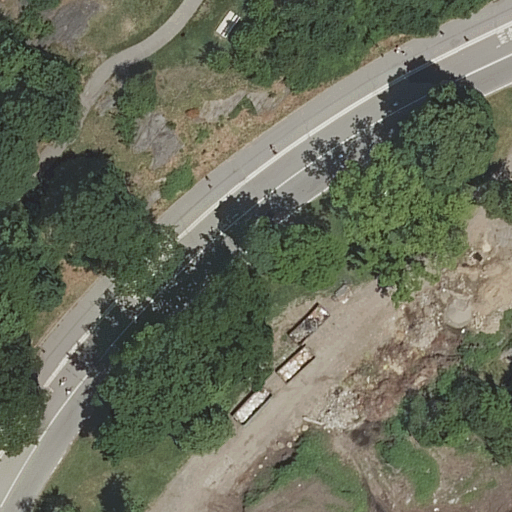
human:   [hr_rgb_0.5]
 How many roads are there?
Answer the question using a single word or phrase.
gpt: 4

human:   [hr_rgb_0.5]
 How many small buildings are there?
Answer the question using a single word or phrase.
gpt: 0

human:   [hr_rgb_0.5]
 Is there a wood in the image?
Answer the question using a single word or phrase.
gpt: yes

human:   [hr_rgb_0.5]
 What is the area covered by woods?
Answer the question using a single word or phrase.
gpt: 9790m2

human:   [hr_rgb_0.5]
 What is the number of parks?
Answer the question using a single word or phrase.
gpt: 1

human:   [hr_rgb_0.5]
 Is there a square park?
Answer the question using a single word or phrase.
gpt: no

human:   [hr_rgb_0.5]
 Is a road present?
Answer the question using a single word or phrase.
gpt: yes

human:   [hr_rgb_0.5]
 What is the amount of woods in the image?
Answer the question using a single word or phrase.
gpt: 1

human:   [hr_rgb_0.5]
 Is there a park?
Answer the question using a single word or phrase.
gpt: yes

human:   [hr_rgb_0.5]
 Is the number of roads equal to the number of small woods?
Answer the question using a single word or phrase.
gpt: no

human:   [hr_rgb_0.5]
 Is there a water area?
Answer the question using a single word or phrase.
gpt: no

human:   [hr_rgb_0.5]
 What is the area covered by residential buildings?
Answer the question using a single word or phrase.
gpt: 0m2

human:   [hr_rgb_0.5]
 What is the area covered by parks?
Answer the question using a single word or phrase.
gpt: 10633m2

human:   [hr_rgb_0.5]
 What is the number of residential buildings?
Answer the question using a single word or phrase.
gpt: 0

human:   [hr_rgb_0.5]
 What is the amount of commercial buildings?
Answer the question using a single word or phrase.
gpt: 0

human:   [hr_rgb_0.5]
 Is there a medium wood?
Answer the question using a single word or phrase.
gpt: no

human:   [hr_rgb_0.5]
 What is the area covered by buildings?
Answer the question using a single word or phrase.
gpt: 0m2

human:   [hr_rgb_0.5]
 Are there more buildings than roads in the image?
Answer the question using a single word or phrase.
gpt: no

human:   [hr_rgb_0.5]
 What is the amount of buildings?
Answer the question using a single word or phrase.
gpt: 0

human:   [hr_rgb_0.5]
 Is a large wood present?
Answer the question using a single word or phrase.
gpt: yes

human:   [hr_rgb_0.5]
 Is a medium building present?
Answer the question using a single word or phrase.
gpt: no

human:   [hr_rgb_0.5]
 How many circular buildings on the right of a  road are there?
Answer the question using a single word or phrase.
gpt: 0

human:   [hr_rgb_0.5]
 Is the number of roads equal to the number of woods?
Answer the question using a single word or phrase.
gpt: no

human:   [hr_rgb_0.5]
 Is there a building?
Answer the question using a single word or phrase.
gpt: no

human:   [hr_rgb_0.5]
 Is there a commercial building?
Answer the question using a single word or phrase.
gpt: no

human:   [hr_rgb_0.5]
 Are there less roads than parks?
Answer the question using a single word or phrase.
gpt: no

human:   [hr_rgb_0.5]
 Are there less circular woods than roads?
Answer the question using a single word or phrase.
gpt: yes

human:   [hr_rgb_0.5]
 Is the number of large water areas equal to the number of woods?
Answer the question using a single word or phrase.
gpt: no

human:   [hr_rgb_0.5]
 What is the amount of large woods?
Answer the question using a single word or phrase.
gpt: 1

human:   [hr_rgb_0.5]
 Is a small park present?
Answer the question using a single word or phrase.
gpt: no

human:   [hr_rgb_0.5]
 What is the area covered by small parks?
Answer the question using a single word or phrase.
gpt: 0m2

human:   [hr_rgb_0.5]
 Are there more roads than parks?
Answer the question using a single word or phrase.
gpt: yes

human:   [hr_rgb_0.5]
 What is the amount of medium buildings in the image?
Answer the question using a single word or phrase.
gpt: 0

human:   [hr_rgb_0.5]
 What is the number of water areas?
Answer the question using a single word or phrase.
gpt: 0

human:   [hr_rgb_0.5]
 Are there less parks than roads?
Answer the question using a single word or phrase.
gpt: yes

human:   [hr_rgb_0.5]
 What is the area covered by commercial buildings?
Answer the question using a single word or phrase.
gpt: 0m2

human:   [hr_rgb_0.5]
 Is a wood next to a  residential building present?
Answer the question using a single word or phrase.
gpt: no

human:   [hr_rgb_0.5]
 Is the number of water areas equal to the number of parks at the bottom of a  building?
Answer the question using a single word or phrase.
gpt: yes

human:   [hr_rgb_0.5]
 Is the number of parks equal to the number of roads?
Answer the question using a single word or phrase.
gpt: no

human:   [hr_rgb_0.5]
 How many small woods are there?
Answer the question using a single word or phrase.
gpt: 0

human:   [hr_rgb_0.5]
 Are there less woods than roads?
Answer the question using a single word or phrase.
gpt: yes

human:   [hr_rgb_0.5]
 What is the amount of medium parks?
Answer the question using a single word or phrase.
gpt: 0

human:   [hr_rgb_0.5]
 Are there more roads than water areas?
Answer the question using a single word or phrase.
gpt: yes

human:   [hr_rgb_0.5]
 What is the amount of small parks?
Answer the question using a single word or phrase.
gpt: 0

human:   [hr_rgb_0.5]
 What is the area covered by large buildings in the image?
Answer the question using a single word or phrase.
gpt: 0m2

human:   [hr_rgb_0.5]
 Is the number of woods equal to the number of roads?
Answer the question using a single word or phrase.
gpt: no

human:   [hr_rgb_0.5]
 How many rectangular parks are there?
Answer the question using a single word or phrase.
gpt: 1

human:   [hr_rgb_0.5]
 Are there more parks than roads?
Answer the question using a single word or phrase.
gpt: no

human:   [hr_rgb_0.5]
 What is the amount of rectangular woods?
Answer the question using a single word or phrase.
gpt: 0

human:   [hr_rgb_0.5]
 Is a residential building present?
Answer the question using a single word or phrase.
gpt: no

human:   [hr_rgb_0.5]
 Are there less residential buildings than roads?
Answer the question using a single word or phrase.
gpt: yes

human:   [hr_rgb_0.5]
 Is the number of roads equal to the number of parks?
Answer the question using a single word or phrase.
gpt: no

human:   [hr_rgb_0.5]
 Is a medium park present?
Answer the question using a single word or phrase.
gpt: no

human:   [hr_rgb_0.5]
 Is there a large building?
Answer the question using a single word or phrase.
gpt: no

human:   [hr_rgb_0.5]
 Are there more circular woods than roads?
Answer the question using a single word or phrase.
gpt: no

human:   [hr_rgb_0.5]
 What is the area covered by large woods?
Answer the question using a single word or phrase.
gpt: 9790m2

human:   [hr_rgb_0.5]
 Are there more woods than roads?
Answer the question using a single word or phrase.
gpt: no

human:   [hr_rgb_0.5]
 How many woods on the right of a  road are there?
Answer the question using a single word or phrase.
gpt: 0

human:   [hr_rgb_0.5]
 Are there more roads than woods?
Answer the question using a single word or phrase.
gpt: yes

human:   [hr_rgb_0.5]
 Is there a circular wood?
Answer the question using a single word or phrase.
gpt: no

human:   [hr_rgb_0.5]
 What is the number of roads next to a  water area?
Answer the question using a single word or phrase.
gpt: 0

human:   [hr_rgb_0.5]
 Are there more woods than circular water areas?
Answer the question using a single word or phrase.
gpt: yes

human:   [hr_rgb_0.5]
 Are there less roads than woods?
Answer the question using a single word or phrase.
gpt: no

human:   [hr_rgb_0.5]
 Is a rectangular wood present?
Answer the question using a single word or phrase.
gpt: no